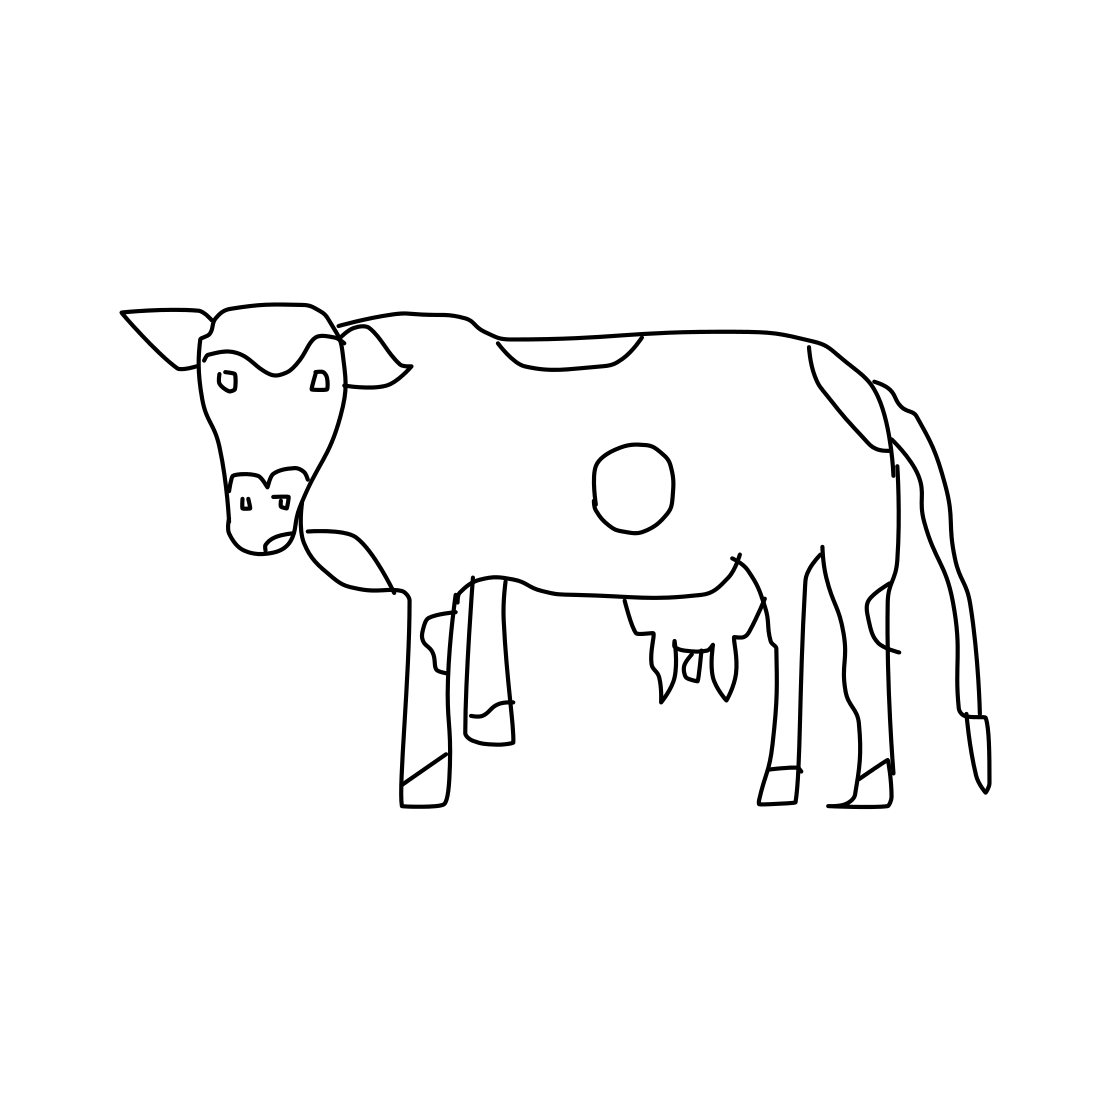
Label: cow